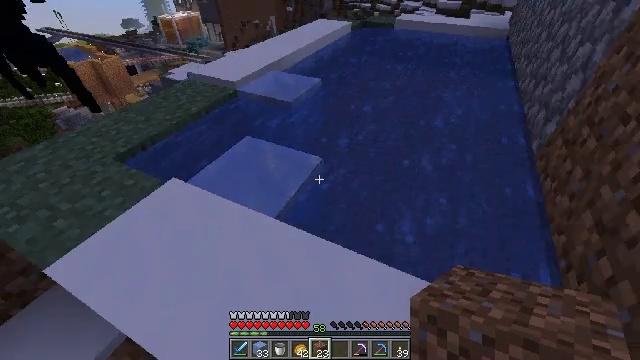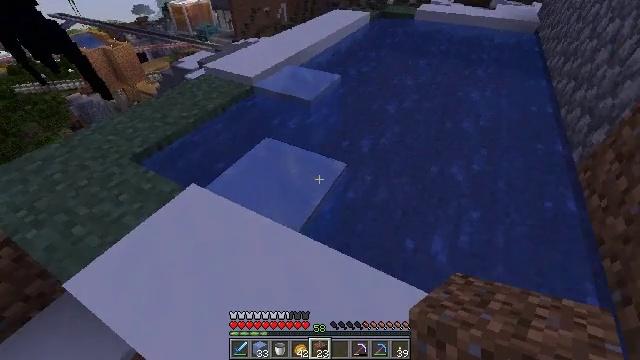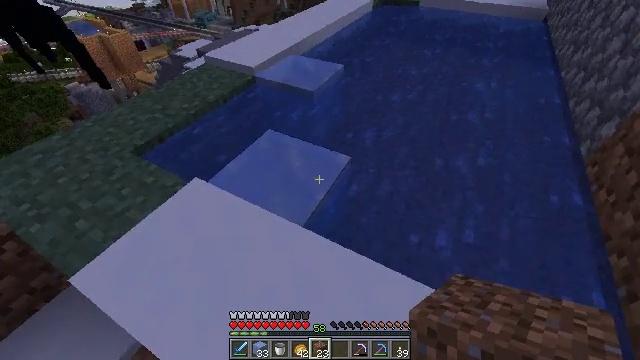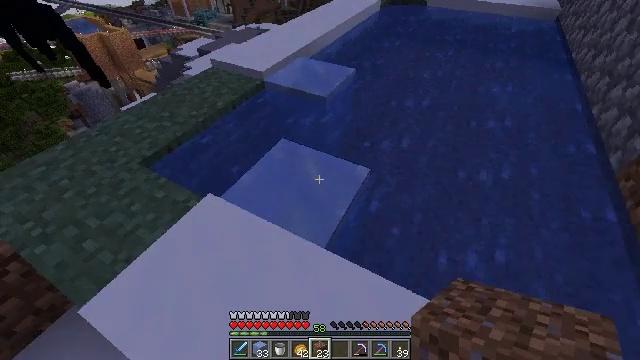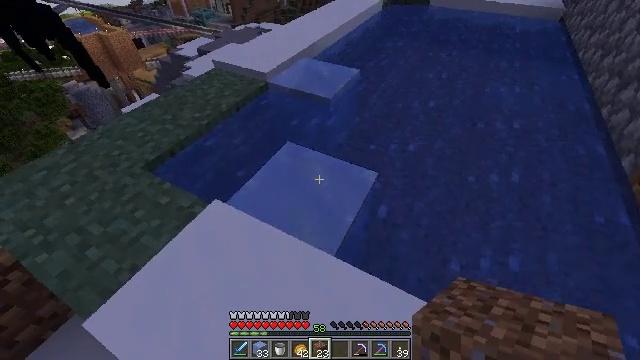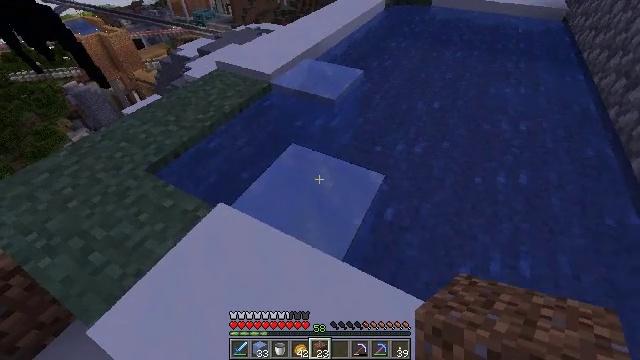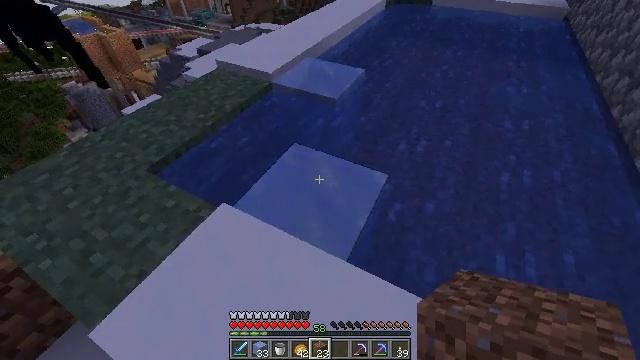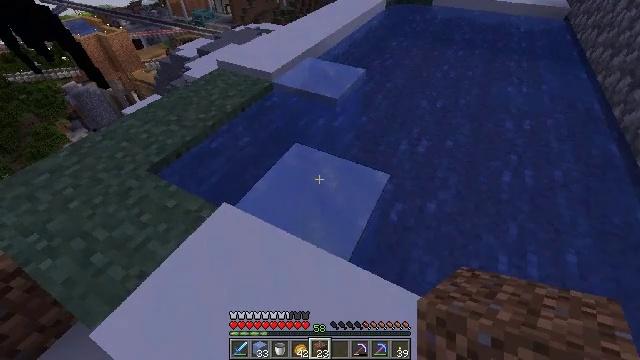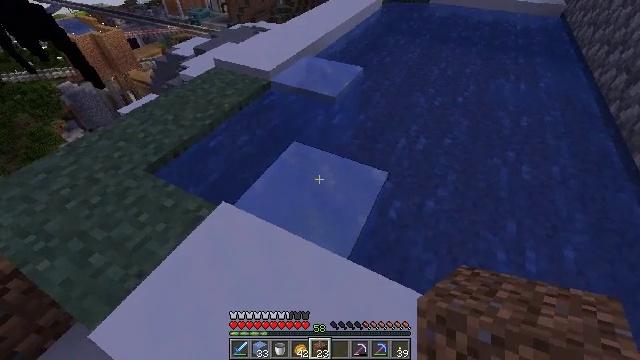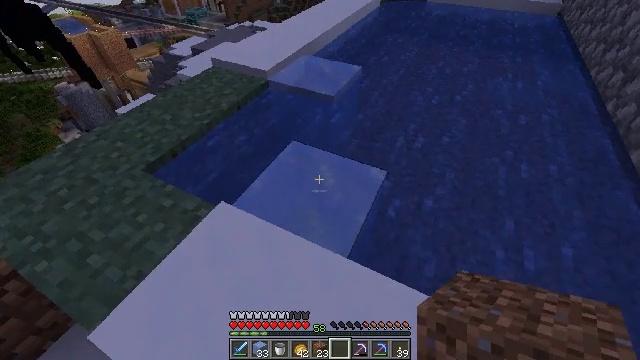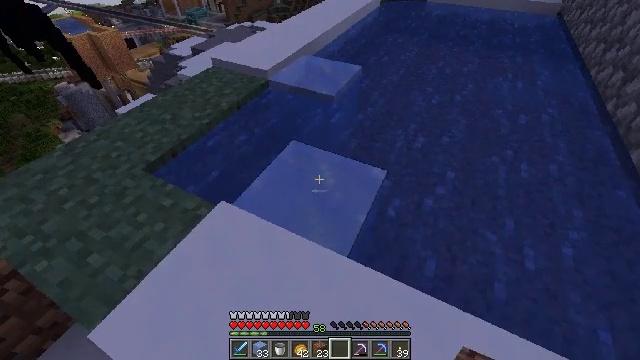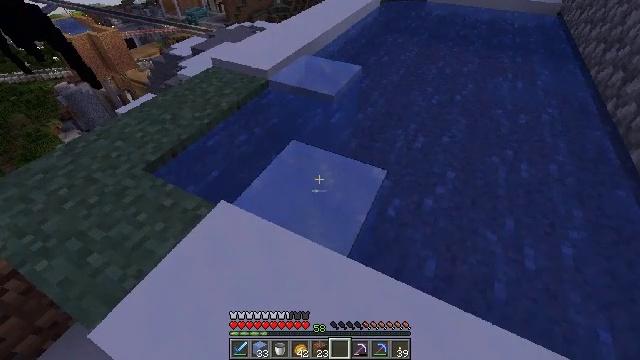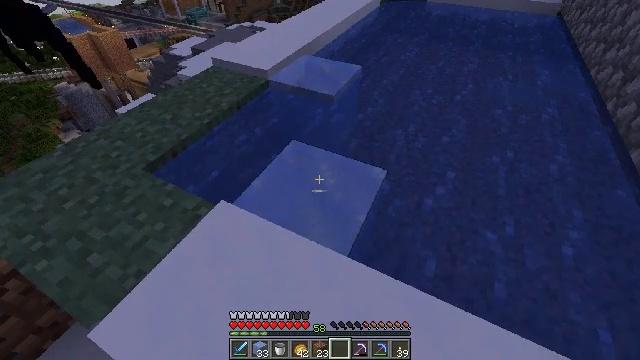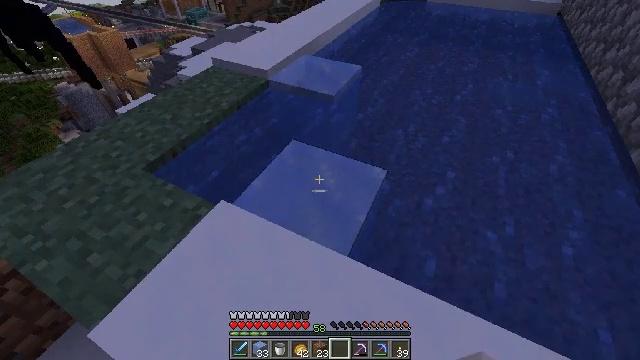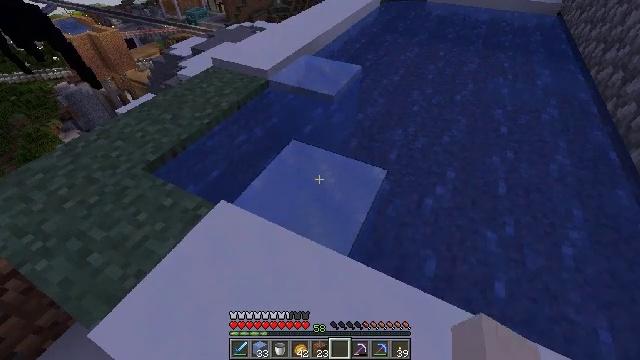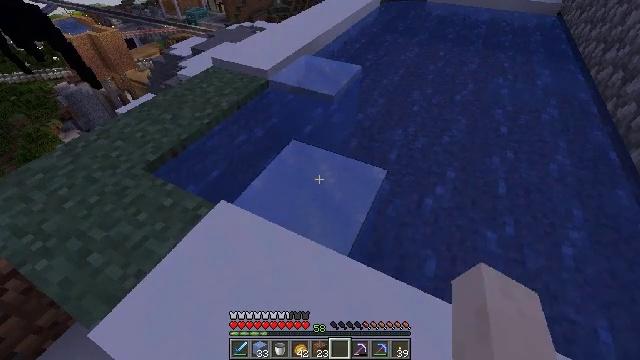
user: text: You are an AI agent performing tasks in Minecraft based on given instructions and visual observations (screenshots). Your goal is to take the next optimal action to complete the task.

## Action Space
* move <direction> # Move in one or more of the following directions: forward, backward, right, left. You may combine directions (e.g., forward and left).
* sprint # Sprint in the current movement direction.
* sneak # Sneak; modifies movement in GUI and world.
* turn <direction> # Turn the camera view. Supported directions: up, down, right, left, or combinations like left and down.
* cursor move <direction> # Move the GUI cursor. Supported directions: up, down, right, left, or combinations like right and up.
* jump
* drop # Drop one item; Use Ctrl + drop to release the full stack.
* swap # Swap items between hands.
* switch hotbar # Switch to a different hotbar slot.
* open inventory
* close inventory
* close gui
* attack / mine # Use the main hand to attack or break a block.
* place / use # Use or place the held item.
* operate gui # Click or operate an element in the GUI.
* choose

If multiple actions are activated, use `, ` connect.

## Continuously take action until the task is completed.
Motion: motion action
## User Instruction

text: Attack the ice to clear a path.
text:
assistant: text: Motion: move forward and move left, turn left and down
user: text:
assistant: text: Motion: move forward and move left, turn down
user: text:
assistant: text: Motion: no_op
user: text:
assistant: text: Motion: no_op
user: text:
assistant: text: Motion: no_op
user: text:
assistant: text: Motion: no_op
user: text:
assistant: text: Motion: no_op
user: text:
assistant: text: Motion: no_op
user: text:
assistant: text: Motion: no_op
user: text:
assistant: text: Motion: no_op
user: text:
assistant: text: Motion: no_op
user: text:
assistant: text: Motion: no_op
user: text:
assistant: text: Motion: no_op
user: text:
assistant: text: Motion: no_op
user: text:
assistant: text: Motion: no_op
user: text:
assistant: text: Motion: no_op
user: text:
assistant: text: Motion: no_op
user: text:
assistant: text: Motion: no_op
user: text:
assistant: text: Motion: no_op
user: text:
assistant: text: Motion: no_op
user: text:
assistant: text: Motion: turn right and down
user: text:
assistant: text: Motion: no_op
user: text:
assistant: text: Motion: attack / mine
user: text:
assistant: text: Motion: attack / mine
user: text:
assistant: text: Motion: attack / mine
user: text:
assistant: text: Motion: move forward
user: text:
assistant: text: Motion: move forward and move left
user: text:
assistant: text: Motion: move forward and move left, turn up
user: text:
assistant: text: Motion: move forward and move left, turn right and up
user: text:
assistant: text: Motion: move forward, turn up